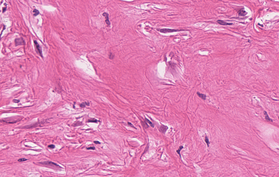
Tumor epithelial tissue: no
Tumor-associated stroma tissue: yes
Normal tissue: no